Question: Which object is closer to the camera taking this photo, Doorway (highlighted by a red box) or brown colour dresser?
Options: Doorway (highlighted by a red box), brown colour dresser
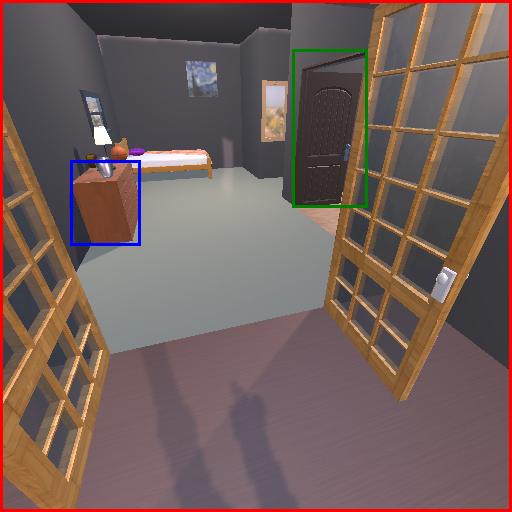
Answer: Doorway (highlighted by a red box)